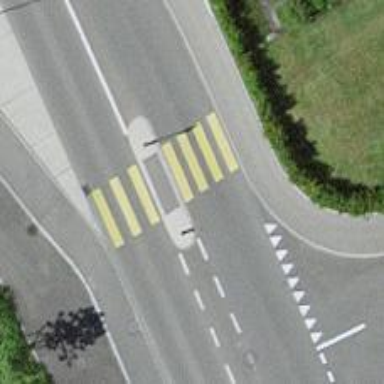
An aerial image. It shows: Footway that serves as traffic island.